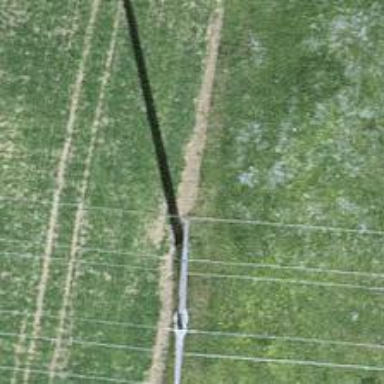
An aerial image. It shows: Power pole.